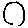
Label: circle